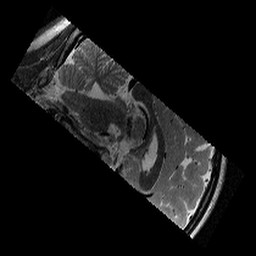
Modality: T2w
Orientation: sagittal
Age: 11
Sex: female
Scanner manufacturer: siemens
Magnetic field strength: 3 T
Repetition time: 9.23 s
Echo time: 0.067 s